Question: I am creating a collapsable list of elements, that has a filter at the top. However, when a user taps on the table row on iOS devices, the row becomes blue for a second. This color does not match the color scheme of my project, and so I am wondering if someone knew how to change the color. JQuery, JQuery Mobile, and the CSS file are all local to the machine.
Here is a screenshot of the issue in the iOS Simulator:

Here is a live preview of my project: <URL>
I have tried using the following with no luck:
'''
.highlight {
background-color: red;
}
'''
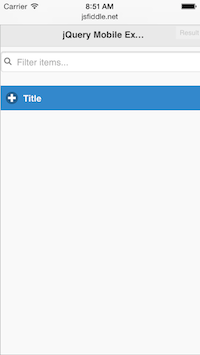
Answer: You need to override 'ui-btn-active', this class is added by jQM to any element that accommodates 'a' tag.
Override '.ui-btn-active' default CSS properties followed by '!important' to force override.
'''
background-color:#38c;
border-color:#38c;
color:#fff;
text-shadow:0 1px 0 #059
'''
---
You can either override it to change its' color on all elements with 'a' tag,
'''
.ui-btn-active {
background-color: newColor !important;
}
'''
Or specifically on some , e.g. .
'''
.ui-collapsible .ui-btn-active {
background-color: newColor !important;
}
'''
> <URL>